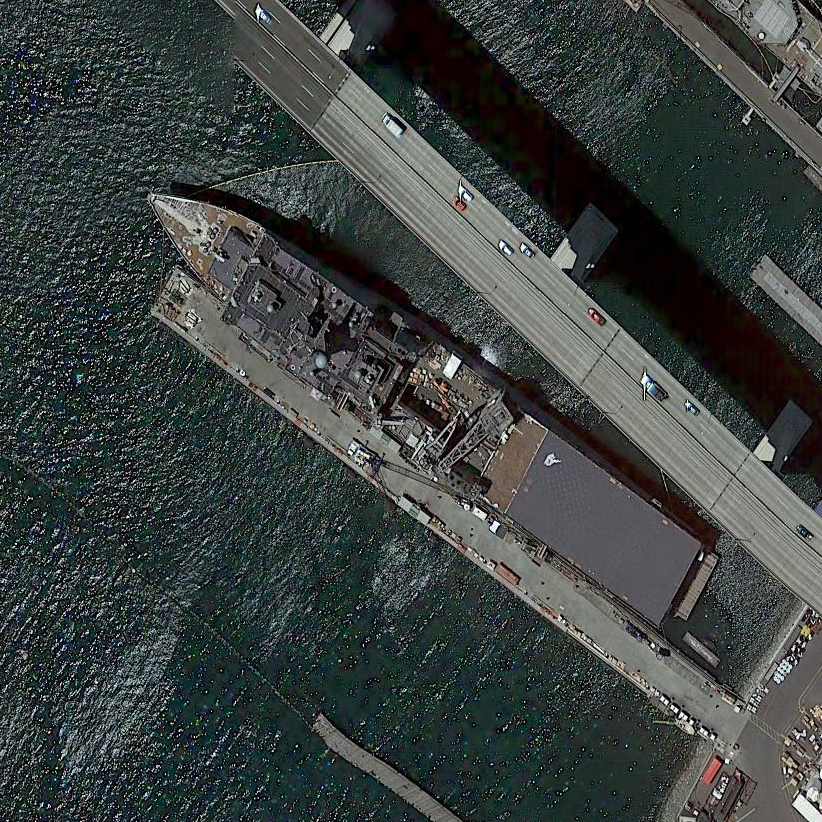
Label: combat